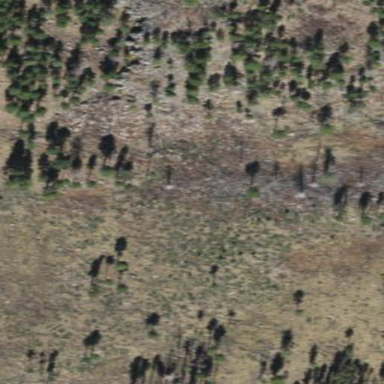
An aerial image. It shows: Area covered in scrub vegetation.